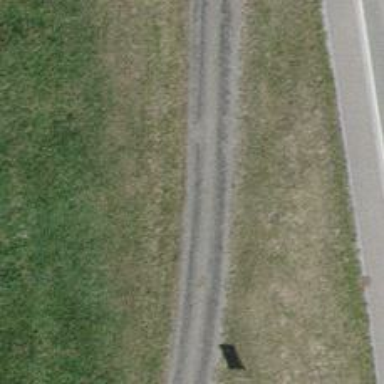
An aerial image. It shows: Well-maintained track road of grade 1.